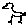
Label: bird